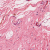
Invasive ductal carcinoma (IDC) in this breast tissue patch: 0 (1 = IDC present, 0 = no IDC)